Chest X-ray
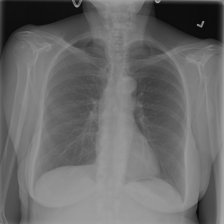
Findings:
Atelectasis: negative
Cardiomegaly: negative
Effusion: negative
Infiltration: negative
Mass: negative
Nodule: negative
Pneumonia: negative
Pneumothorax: negative
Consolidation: negative
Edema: negative
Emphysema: negative
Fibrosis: negative
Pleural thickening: negative
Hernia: negative